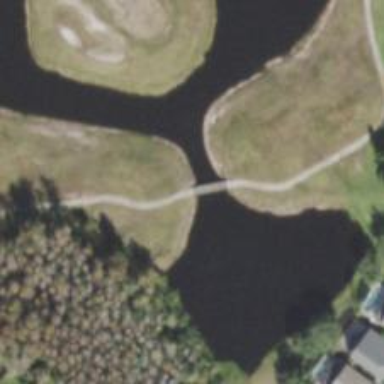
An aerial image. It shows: Bridge over path that serves as golf cart path.